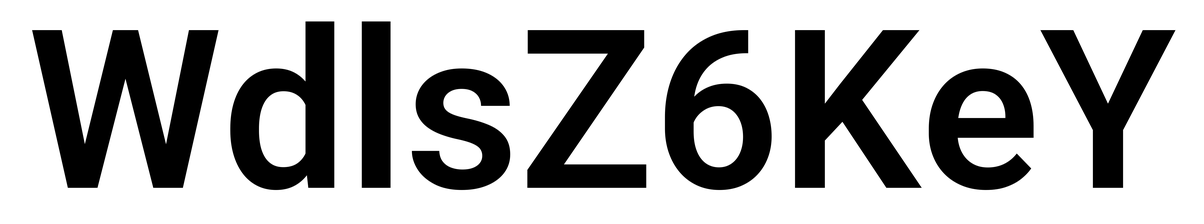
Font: Roboto_SemiBold